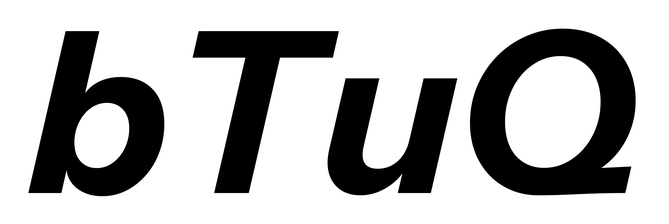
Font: InstrumentSans-Italic_Bold_Italic